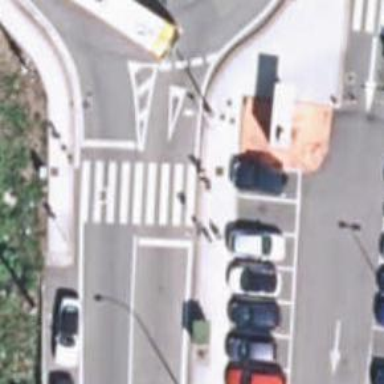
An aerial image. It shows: Road crossing with traffic signals.